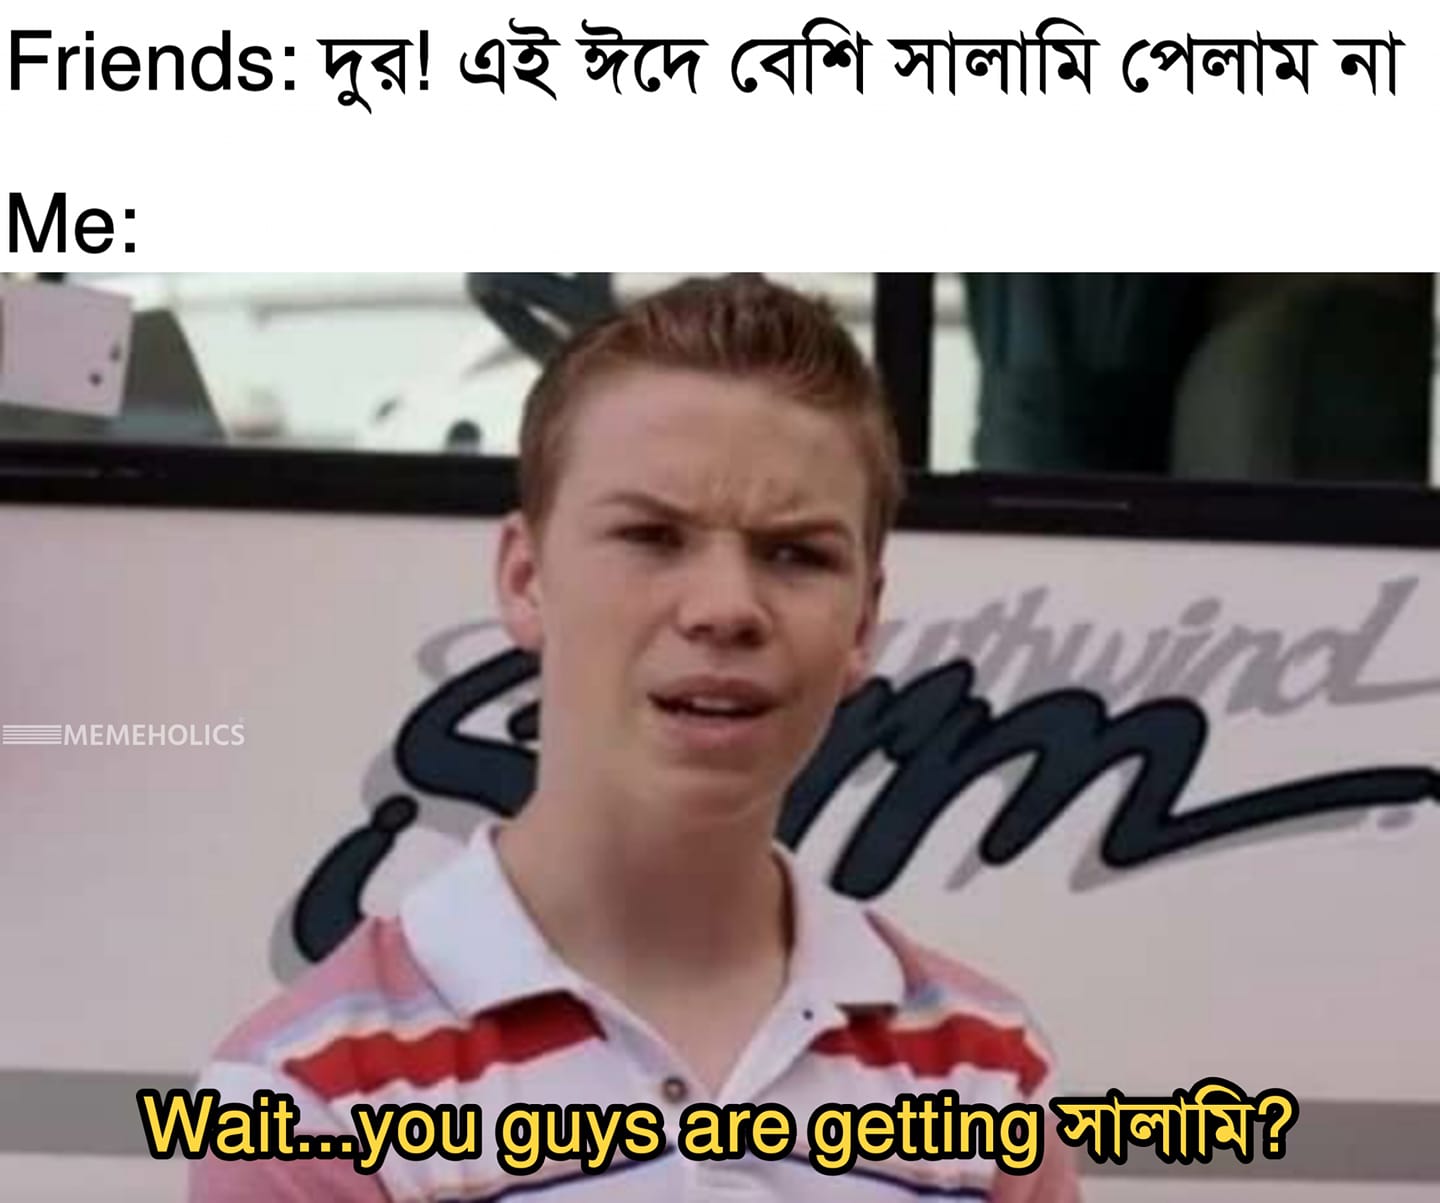
Caption: Friends: দূর ! এই ঈদে বেশি সালামি পেলাম না   Me:    Wait... you guys are getting
Label: non-hate